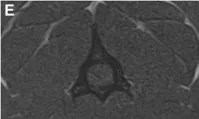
Magnetic resonance images of the cervical spinal cord and surrounding structures. T1W transverse plane at the level of C2 vertebral body.
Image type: radiology (mri)